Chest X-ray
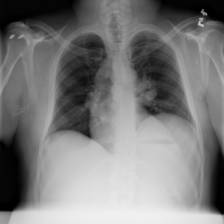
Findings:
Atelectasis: negative
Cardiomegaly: negative
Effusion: negative
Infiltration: negative
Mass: positive
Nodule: negative
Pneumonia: negative
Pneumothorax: negative
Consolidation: negative
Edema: negative
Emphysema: negative
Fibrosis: negative
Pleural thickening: negative
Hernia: negative